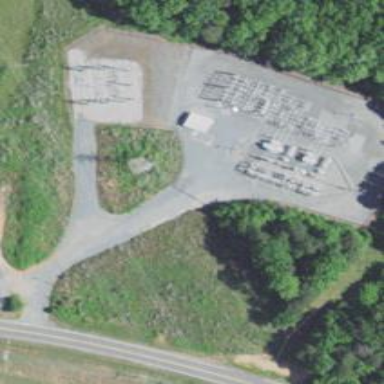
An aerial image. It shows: Distribution level power substation surrounded by fence.